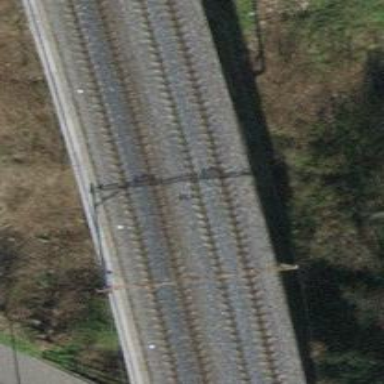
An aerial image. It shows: Bridge over electrified railway with contact lines.